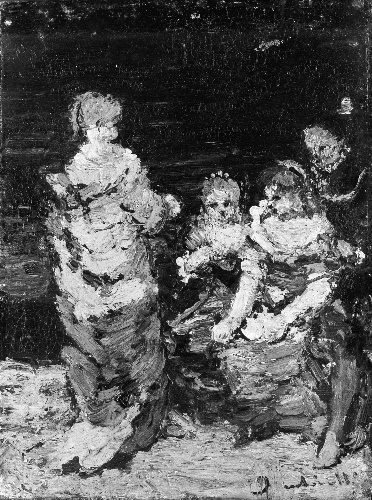
Title: Four Figures
Artist: Adolphe Monticelli
Artist bio: French, Marseilles 1824–1886 Marseilles
Object type: Painting
Classification: Paintings
Medium: Oil on wood
Dimensions: 9 3/4 x 7 3/4 in. (24.8 x 19.7 cm)
Department: European Paintings
Credit line: Bequest of Miss Adelaide Milton de Groot (1876-1967), 1967
Accession year: 1967
Repository: Metropolitan Museum of Art, New York, NY
Tags: Women